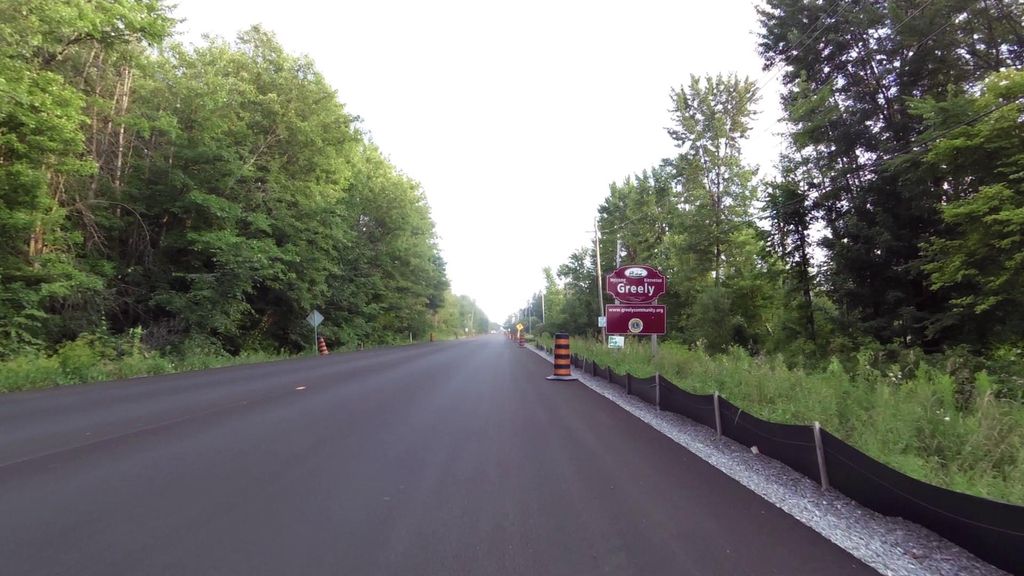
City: ottawa-gatineau